Field crop: tomato
Growth stage: 1
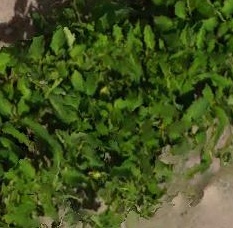
Species: tomato